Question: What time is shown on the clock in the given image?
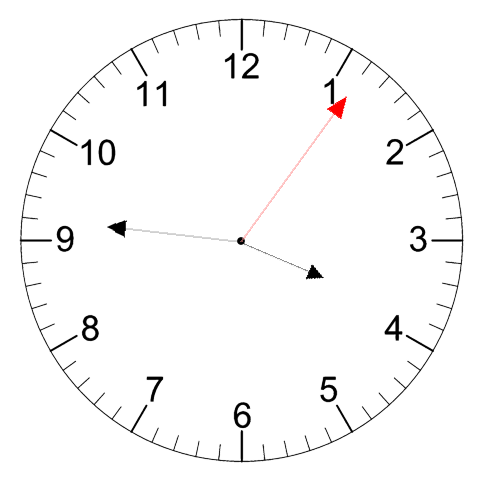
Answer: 03:46:06